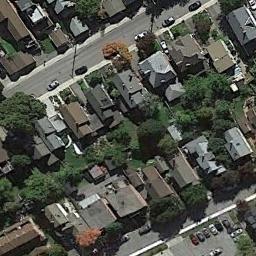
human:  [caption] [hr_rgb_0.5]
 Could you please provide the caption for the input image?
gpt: The medium residential area has lots of neatly arranged houses and some trees are among these houses .

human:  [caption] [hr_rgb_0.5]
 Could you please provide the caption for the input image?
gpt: Many buildings are in medium residential area .

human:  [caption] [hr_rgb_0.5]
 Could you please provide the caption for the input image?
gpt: There are trees of different colors next to the medium-sized houses .

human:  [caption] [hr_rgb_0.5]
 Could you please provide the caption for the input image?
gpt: The medium residential is on the grass next to some trees and road .

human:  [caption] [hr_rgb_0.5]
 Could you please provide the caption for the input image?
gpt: There are many buildings and some trees on the medium residential area .